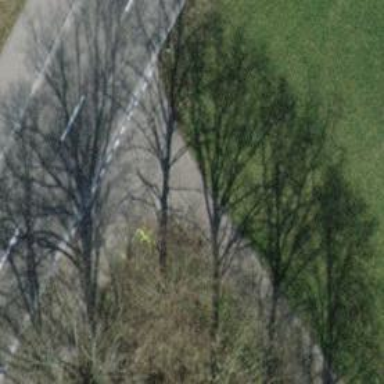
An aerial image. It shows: Asphalt track with grade 1 tracktype.